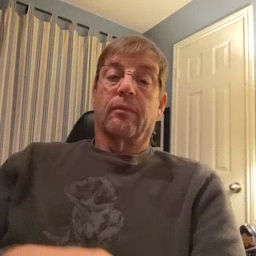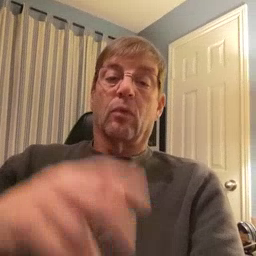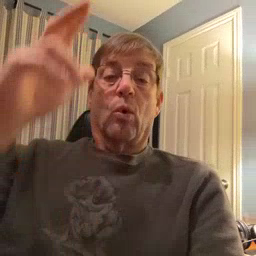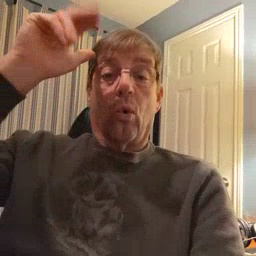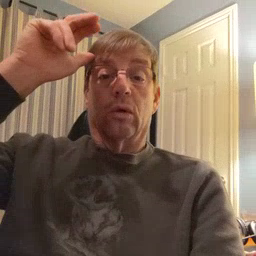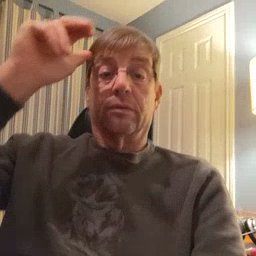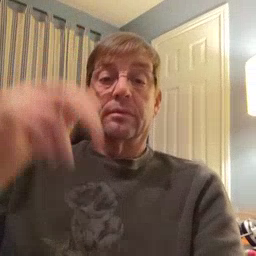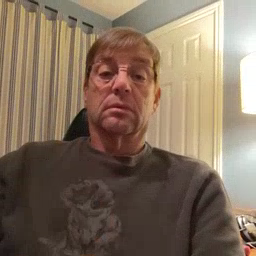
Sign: horse